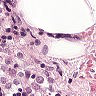
Metastatic tissue present: no